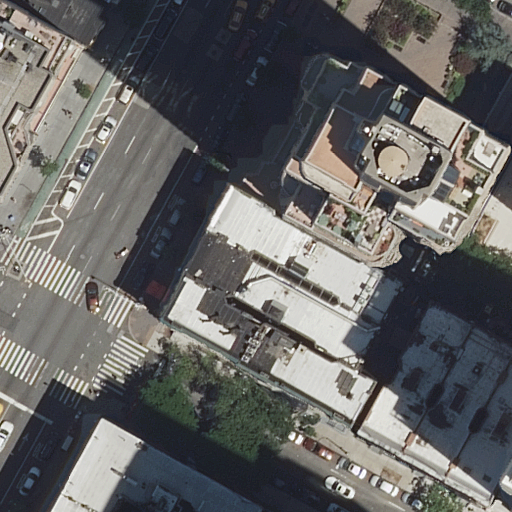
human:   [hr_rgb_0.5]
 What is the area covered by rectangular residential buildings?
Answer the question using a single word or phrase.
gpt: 1125m2

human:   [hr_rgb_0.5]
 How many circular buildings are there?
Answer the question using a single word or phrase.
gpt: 0

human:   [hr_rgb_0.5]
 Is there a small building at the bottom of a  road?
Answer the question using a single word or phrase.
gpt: yes

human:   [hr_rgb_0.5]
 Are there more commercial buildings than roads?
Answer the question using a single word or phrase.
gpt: no

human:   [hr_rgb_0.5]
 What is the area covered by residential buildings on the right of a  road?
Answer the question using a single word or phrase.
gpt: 8967m2

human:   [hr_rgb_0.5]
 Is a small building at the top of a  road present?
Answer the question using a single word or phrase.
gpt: yes

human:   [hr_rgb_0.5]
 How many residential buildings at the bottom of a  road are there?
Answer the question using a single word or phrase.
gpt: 9

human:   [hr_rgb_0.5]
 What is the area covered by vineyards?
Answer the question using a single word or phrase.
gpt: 0m2

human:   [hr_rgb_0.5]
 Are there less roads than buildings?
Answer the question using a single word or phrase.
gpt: yes

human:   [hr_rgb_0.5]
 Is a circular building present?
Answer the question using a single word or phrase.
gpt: no

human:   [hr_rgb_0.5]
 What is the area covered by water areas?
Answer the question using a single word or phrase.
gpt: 0m2

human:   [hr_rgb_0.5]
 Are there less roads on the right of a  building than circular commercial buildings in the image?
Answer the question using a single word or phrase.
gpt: no

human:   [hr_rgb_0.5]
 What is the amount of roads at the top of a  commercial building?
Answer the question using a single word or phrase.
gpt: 0

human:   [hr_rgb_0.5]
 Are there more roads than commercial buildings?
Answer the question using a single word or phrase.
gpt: yes

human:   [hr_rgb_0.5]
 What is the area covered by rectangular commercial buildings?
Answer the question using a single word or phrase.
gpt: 0m2

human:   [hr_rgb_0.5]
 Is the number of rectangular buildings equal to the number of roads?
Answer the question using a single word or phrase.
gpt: no

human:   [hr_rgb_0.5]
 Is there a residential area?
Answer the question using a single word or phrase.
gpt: no

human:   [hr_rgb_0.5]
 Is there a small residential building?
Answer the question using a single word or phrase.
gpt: yes

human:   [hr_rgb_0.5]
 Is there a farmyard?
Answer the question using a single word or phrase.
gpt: no

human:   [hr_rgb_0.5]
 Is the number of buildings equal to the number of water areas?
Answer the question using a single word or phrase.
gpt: no

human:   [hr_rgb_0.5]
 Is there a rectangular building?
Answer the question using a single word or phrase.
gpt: yes

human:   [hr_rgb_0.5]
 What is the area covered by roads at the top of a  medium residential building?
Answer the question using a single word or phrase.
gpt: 0m2

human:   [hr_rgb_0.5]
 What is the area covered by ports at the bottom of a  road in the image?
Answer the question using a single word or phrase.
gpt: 0m2

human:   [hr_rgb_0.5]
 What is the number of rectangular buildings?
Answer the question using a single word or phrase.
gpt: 5

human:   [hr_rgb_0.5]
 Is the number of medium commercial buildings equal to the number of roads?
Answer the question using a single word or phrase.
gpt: no

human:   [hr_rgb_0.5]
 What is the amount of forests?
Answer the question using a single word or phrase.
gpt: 0

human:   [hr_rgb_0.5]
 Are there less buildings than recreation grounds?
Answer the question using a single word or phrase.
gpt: no

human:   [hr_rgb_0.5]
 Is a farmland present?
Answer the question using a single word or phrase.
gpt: no

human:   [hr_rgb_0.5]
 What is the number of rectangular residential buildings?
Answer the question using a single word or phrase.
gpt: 5

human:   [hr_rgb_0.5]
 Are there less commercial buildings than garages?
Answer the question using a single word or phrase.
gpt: no

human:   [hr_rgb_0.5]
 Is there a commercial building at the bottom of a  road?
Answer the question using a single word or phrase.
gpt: no

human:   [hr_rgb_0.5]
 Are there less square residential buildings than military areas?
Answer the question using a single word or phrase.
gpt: no

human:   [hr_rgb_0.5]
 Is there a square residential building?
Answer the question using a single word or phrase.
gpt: no

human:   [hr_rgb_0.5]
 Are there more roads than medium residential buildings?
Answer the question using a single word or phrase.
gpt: no

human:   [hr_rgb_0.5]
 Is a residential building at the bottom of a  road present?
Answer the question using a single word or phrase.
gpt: yes

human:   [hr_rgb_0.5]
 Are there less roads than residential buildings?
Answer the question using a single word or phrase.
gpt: yes